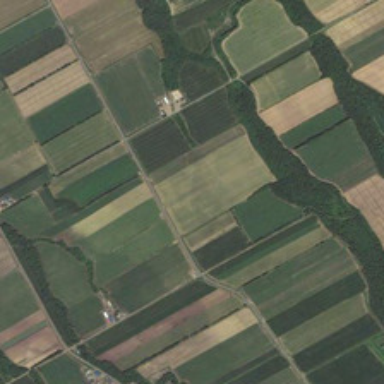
Many pieces of farmlands are together .